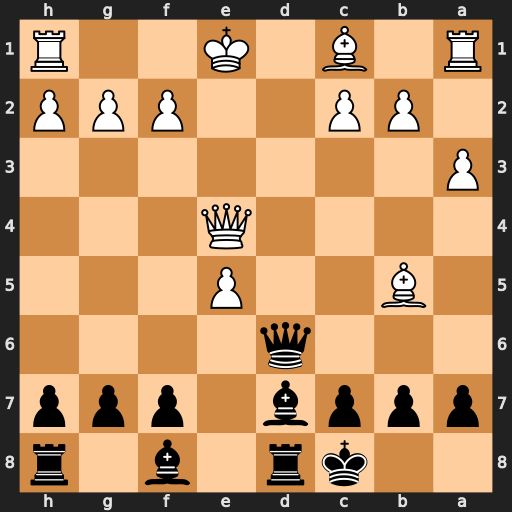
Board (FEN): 2kr1b1r/pppb1ppp/3q4/1B2P3/4Q3/P7/1PP2PPP/R1B1K2R
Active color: b
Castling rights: KQ
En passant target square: -
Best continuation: Qd1+ Kxd1 Bg4+ Ke1 Rd1#